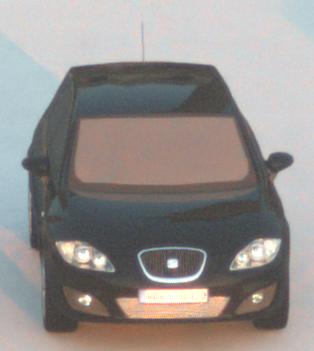
Make: SEAT
Model: Leon 1.4
Detailed model: Leon (1P)
Model produced from: 2009/04
Model produced until: 2010/08
Doors: 5
Color: black
Road condition: dry road
Daytime: sunrise or sunset
Contrast: medium contrast